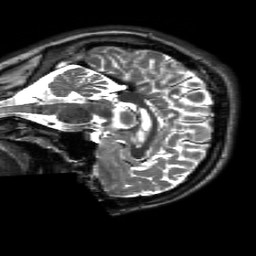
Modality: T2w
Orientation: sagittal
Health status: ill
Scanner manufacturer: siemens
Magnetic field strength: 3 T
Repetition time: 8.33 s
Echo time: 0.095 s